Field crop: tomato
Growth stage: 1
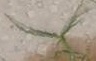
Species: cyperus